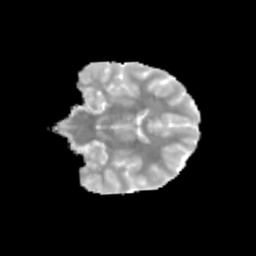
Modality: MD
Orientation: coronal
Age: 13
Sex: female
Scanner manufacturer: siemens
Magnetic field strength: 3 T
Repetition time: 3.8 s
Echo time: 0.07 s